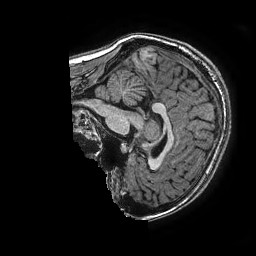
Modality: T1w
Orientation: sagittal
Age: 17
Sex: female
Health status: ill
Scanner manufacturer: ge
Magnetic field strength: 3 T
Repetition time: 0.0077 s
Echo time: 0.003436 s